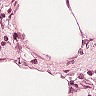
Metastatic tissue present: no